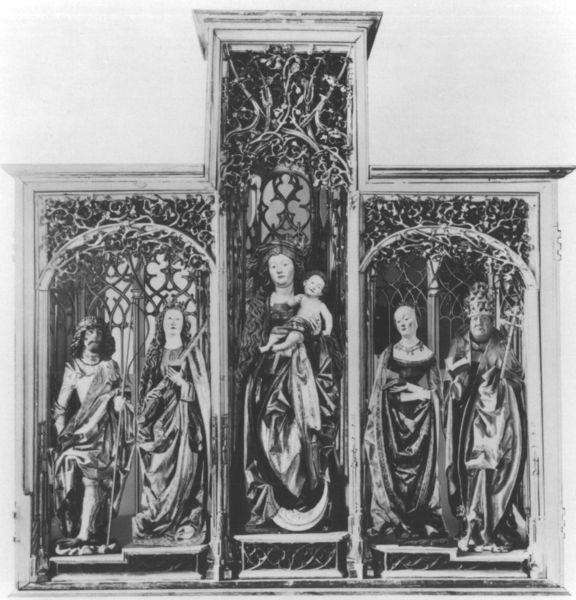
Titel: Ehemaliger Hochaltar der St. Mauritiuskirche in Kippenheim (Rekonstruktion von Eva Zimmermann)
Standort: Kippenheim (EU - D - BW - Ortenaukreis)
Institution: Hl. Barbara, New York, The Metropolitan Museum of Art, The Cloisters; Hl. Katharina, Wien, Kunsthistorisches Museum
Schlagwörter: baum, gott, mann, nackt, frauen, sitzen, frau, holz, kleid, männer, säule, bart, halten, kleidung, stehen, strauch, kirche, gewand, kind, mutter, paar, gotik, krone, ranken, skulptur, stab, baby, könig, symmetrie, ornamente, stufen, eckig, kreuz, religion, wurzel, halbmond, mondsichel, schwarzweiß, waffen, altar, schnitzerei, öffnung, gotisch, christus, jesus, kund, dornen, königin, heilige, maria, madonna, reliquie, krine, zepter, mütter, triptychon, triptichon, frua